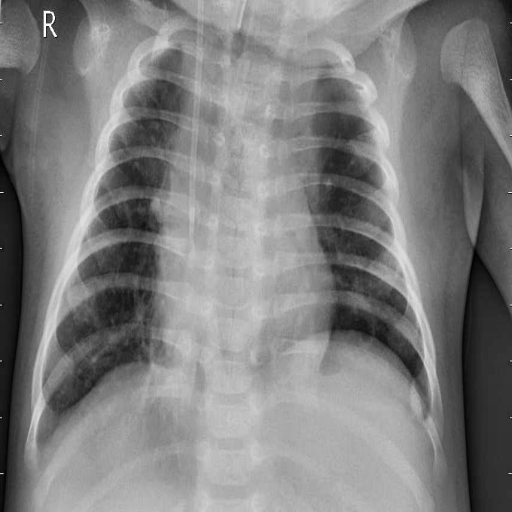
Finding: PNEUMONIA